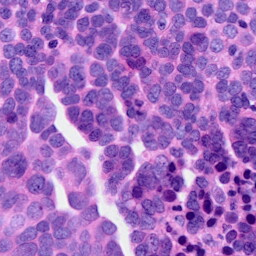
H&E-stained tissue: Ovarian